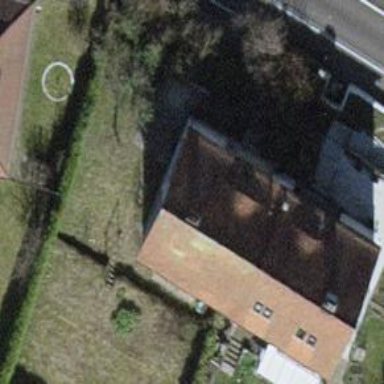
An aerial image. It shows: Building with tile roof.